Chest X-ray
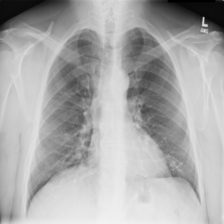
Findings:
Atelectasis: negative
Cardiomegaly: negative
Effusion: negative
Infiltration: negative
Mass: negative
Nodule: negative
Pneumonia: negative
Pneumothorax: negative
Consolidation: negative
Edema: negative
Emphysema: negative
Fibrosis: negative
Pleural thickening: negative
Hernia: negative